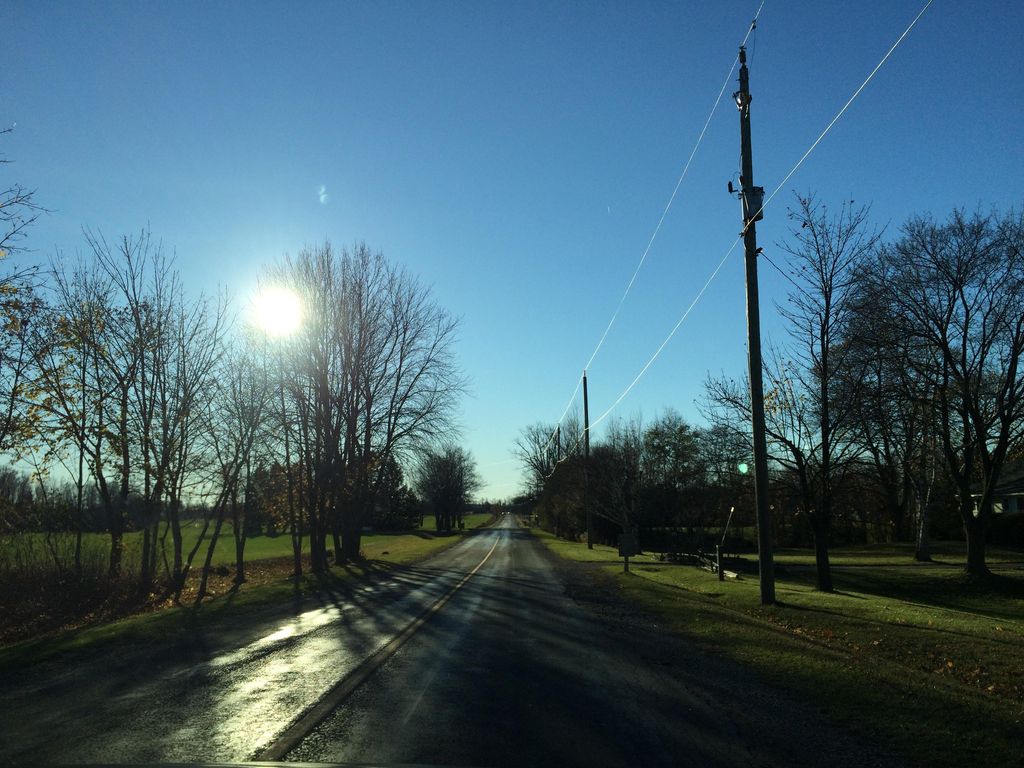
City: kitchener-waterloo